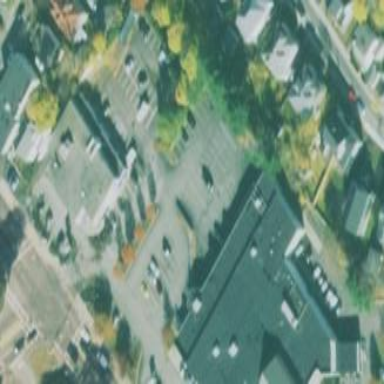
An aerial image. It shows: Fitness center building.